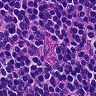
Metastatic tissue present: no